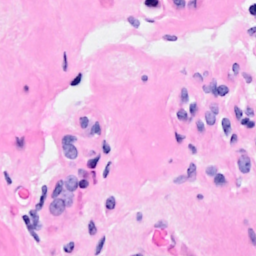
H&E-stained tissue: Breast